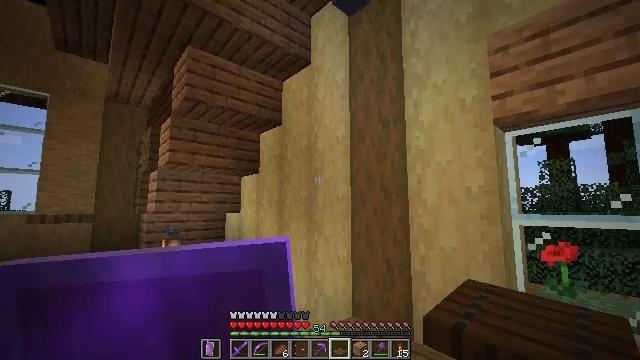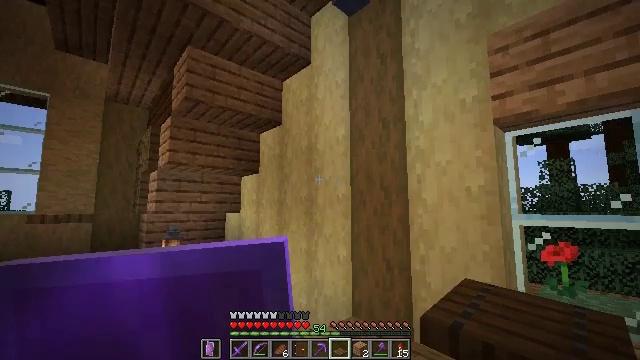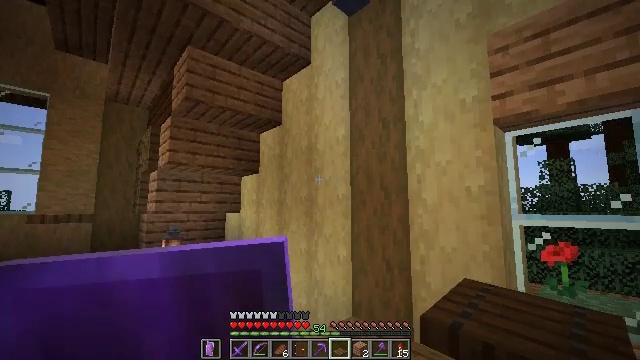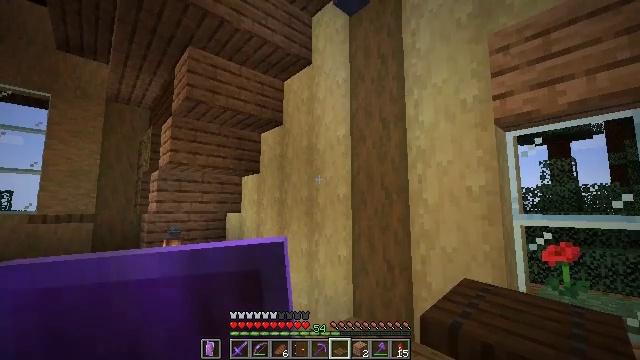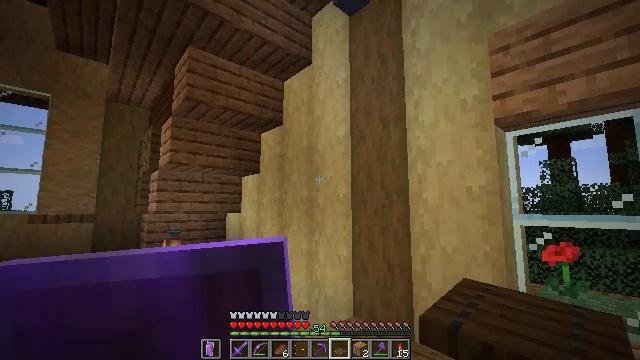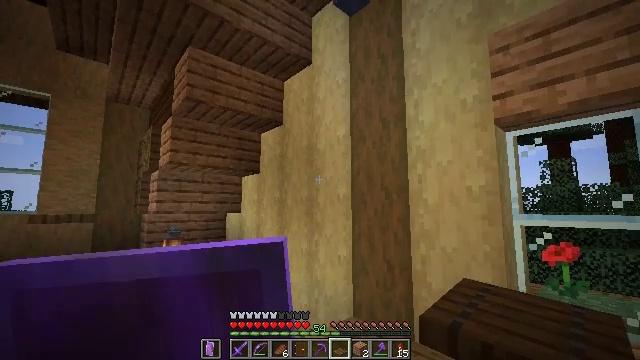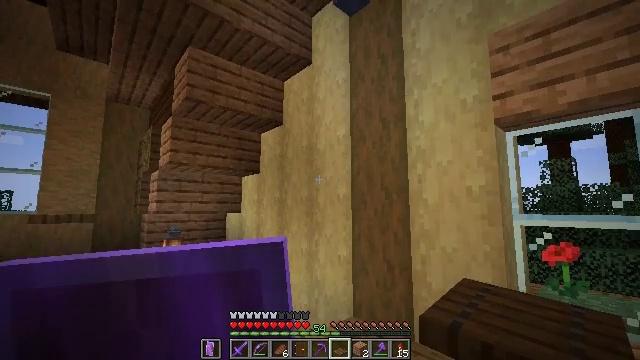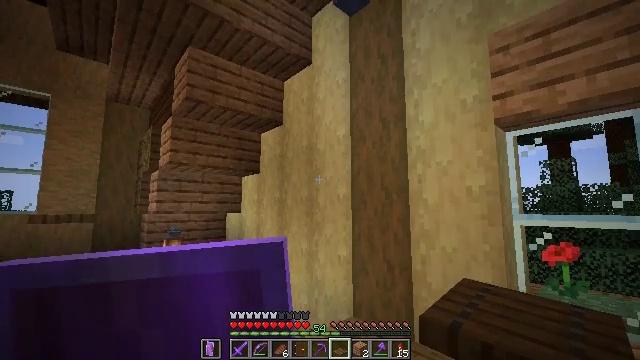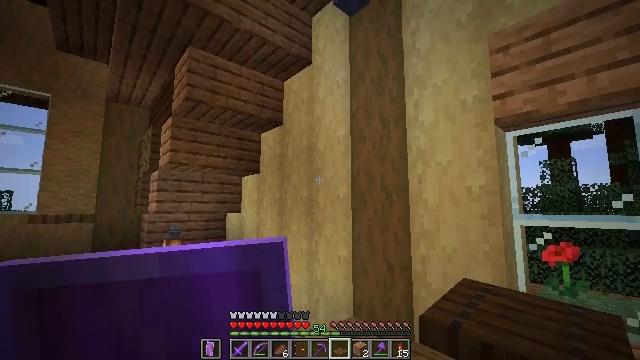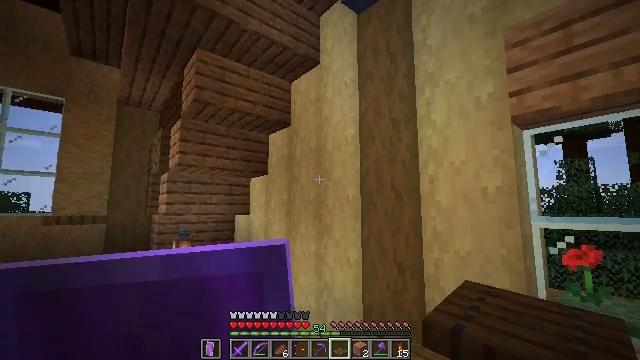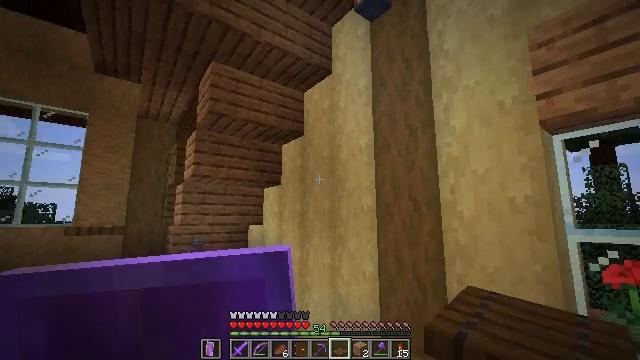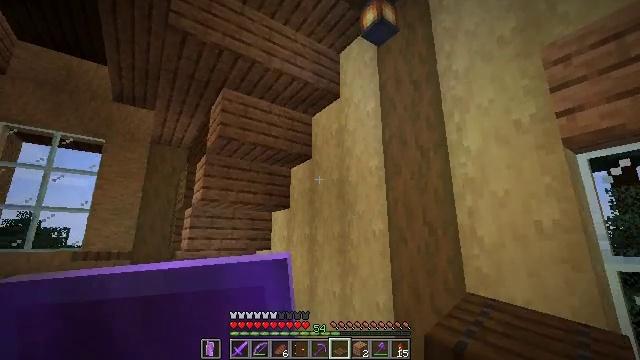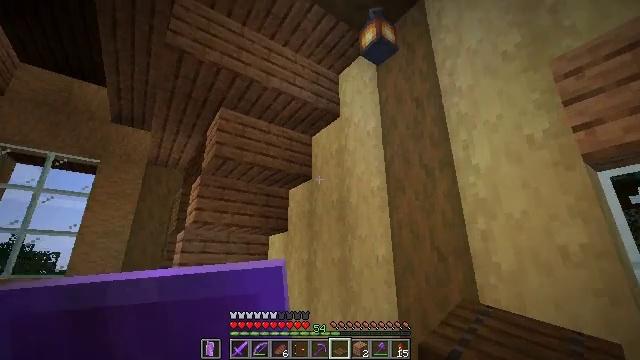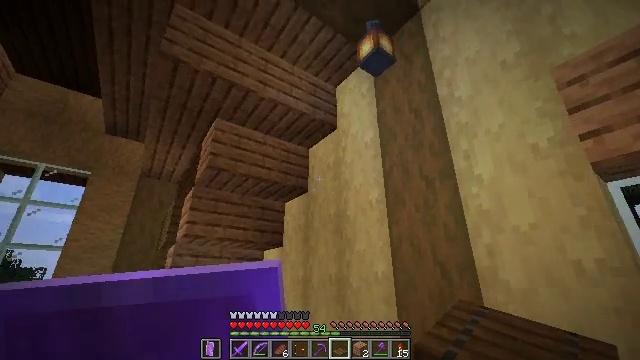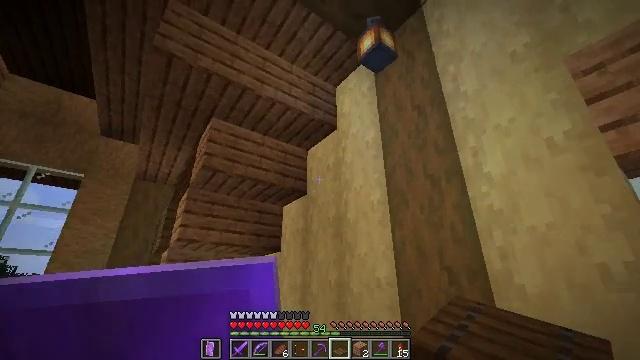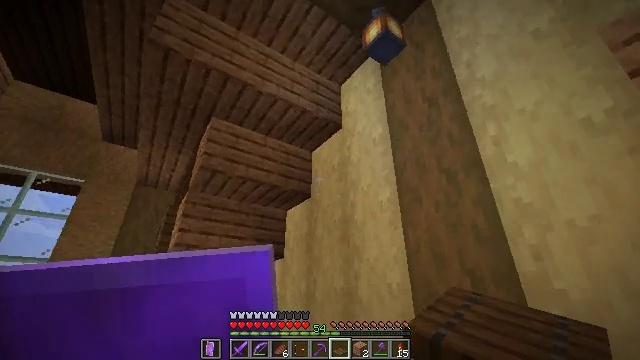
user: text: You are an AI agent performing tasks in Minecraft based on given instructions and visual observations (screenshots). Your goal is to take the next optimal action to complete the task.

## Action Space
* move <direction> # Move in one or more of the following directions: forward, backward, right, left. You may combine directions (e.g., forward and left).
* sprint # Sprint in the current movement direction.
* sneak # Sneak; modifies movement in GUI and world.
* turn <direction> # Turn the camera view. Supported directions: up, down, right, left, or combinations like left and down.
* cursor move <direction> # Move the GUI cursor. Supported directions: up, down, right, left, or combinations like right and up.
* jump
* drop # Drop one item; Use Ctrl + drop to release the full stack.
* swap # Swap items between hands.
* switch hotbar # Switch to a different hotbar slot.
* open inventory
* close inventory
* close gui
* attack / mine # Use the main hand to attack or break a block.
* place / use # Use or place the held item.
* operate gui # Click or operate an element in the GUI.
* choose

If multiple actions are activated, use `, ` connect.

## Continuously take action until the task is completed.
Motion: motion action
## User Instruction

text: Collect dark oak door into your inventory.
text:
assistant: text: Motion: no_op
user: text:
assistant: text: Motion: no_op
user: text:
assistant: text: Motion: no_op
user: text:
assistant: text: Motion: no_op
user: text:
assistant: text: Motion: no_op
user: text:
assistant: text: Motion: no_op
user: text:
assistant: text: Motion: no_op
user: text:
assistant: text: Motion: no_op
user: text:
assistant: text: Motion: move forward, turn left
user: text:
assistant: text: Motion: move forward, turn left and up
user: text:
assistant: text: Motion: move forward, turn left and up
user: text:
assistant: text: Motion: move forward, turn up
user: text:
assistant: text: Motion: move forward, turn up
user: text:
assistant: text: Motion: move forward, turn up
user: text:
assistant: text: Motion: move forward, turn left and up
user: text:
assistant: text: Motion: move forward, turn up
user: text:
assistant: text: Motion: move forward, turn left and up
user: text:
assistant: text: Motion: move forward, turn left and up
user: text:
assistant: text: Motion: move forward, turn left and up
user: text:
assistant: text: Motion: move forward, turn left and up
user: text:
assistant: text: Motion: move forward, turn left and up
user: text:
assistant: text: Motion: move forward, turn left and up
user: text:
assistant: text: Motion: turn left
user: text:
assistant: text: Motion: turn left
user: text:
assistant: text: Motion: turn down
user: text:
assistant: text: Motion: turn left and down
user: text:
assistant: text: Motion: turn left and down
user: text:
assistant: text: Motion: turn left and down
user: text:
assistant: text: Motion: turn left and down
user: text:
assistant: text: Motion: turn left and down